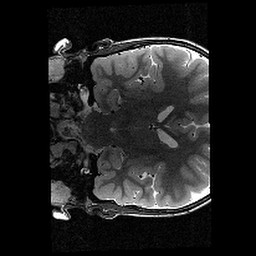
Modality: T2w
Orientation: coronal
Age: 9
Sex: male
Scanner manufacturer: siemens
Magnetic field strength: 3 T
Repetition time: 9.23 s
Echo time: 0.067 s